Question: I'm struggling with a simple relative layout. It is supposed to have an image on the left and a column of other views on the right. The vertical alignment is correct but the horizontal alignment is very puzzling with the buttons on the left of the image even though I have asked for them to be on the right.
Can anyone explain:
- -
Here is the layout xml and a screenshot:
'''
<?xml version="1.0" encoding="utf-8"?>
<RelativeLayout
android:id="@+id/widget51"
android:layout_width="fill_parent"
android:layout_height="fill_parent"
xmlns:android="http://schemas.android.com/apk/res/android">
<ImageView
android:id="@+id/ivLove"
android:layout_width="wrap_content"
android:layout_height="wrap_content"
android:layout_alignParentTop="true"
android:layout_alignParentLeft="true"
android:layout_centerHorizontal="true"
/>
<TextView
android:id="@+id/tvDate"
android:layout_width="wrap_content"
android:layout_height="wrap_content"
android:layout_alignParentTop="true"
android:hint="Image name"
android:layout_toRightOf="@+id/ivImage"
/>
<TextView
android:id="@+id/tvPage"
android:layout_width="wrap_content"
android:layout_height="wrap_content"
android:hint="Page URL"
android:layout_below="@+id/tvDate"
android:layout_toRightOf="@+id/ivImage"
/>
<Button
android:id="@+id/btnNext"
android:layout_width="wrap_content"
android:layout_height="wrap_content"
android:text="Next"
android:layout_below="@+id/tvPage"
android:layout_toRightOf="@+id/ivImage"
/>
<Button
android:id="@+id/btnPrevious"
android:layout_width="wrap_content"
android:layout_height="wrap_content"
android:text="Previous"
android:layout_below="@+id/btnNext"
android:layout_toRightOf="@+id/ivImage"
/>
</RelativeLayout>
'''

In case you are wondering about the image see <URL>
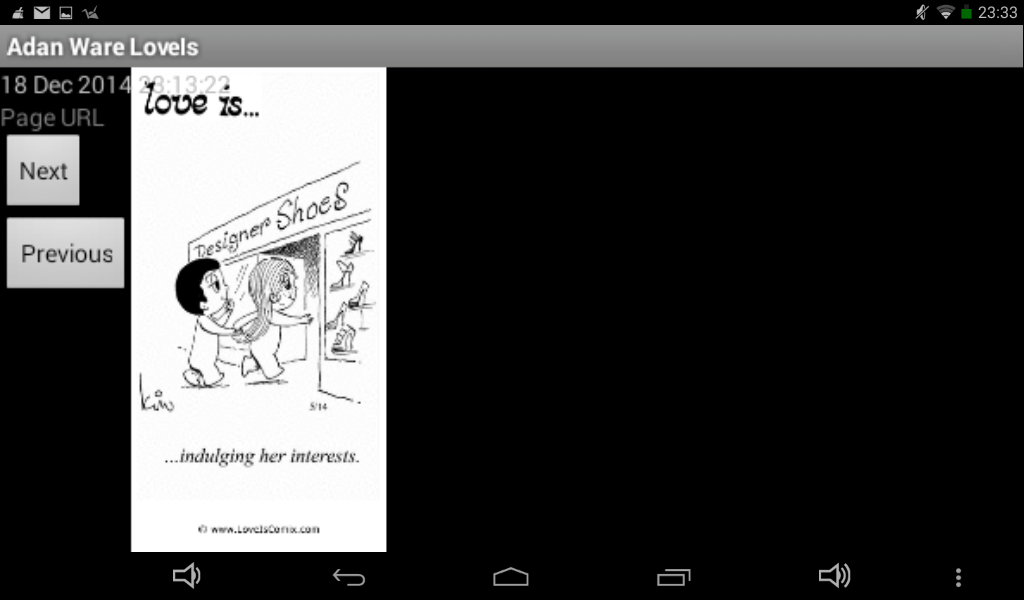
Answer: You are putting those controls ('TextView', 'Button') on the right side of the 'ImageView' with id .
However, your layout does not contain any ImageView with that id (but has one with ).
The controls appear on the left because that's the default docking for views inside a 'RelativeLayout'.
Try updating your references (replace each "" with "".
, that the reason you didn't get compile errors for this is that you probably have an 'ImageView' with 'android:id="ivImage"' somewhere in your project. Enabling (and maybe updating) lint will help you filter these kinds of issues.